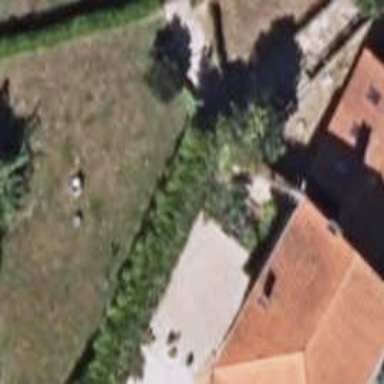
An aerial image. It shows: Simple house.